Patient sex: M
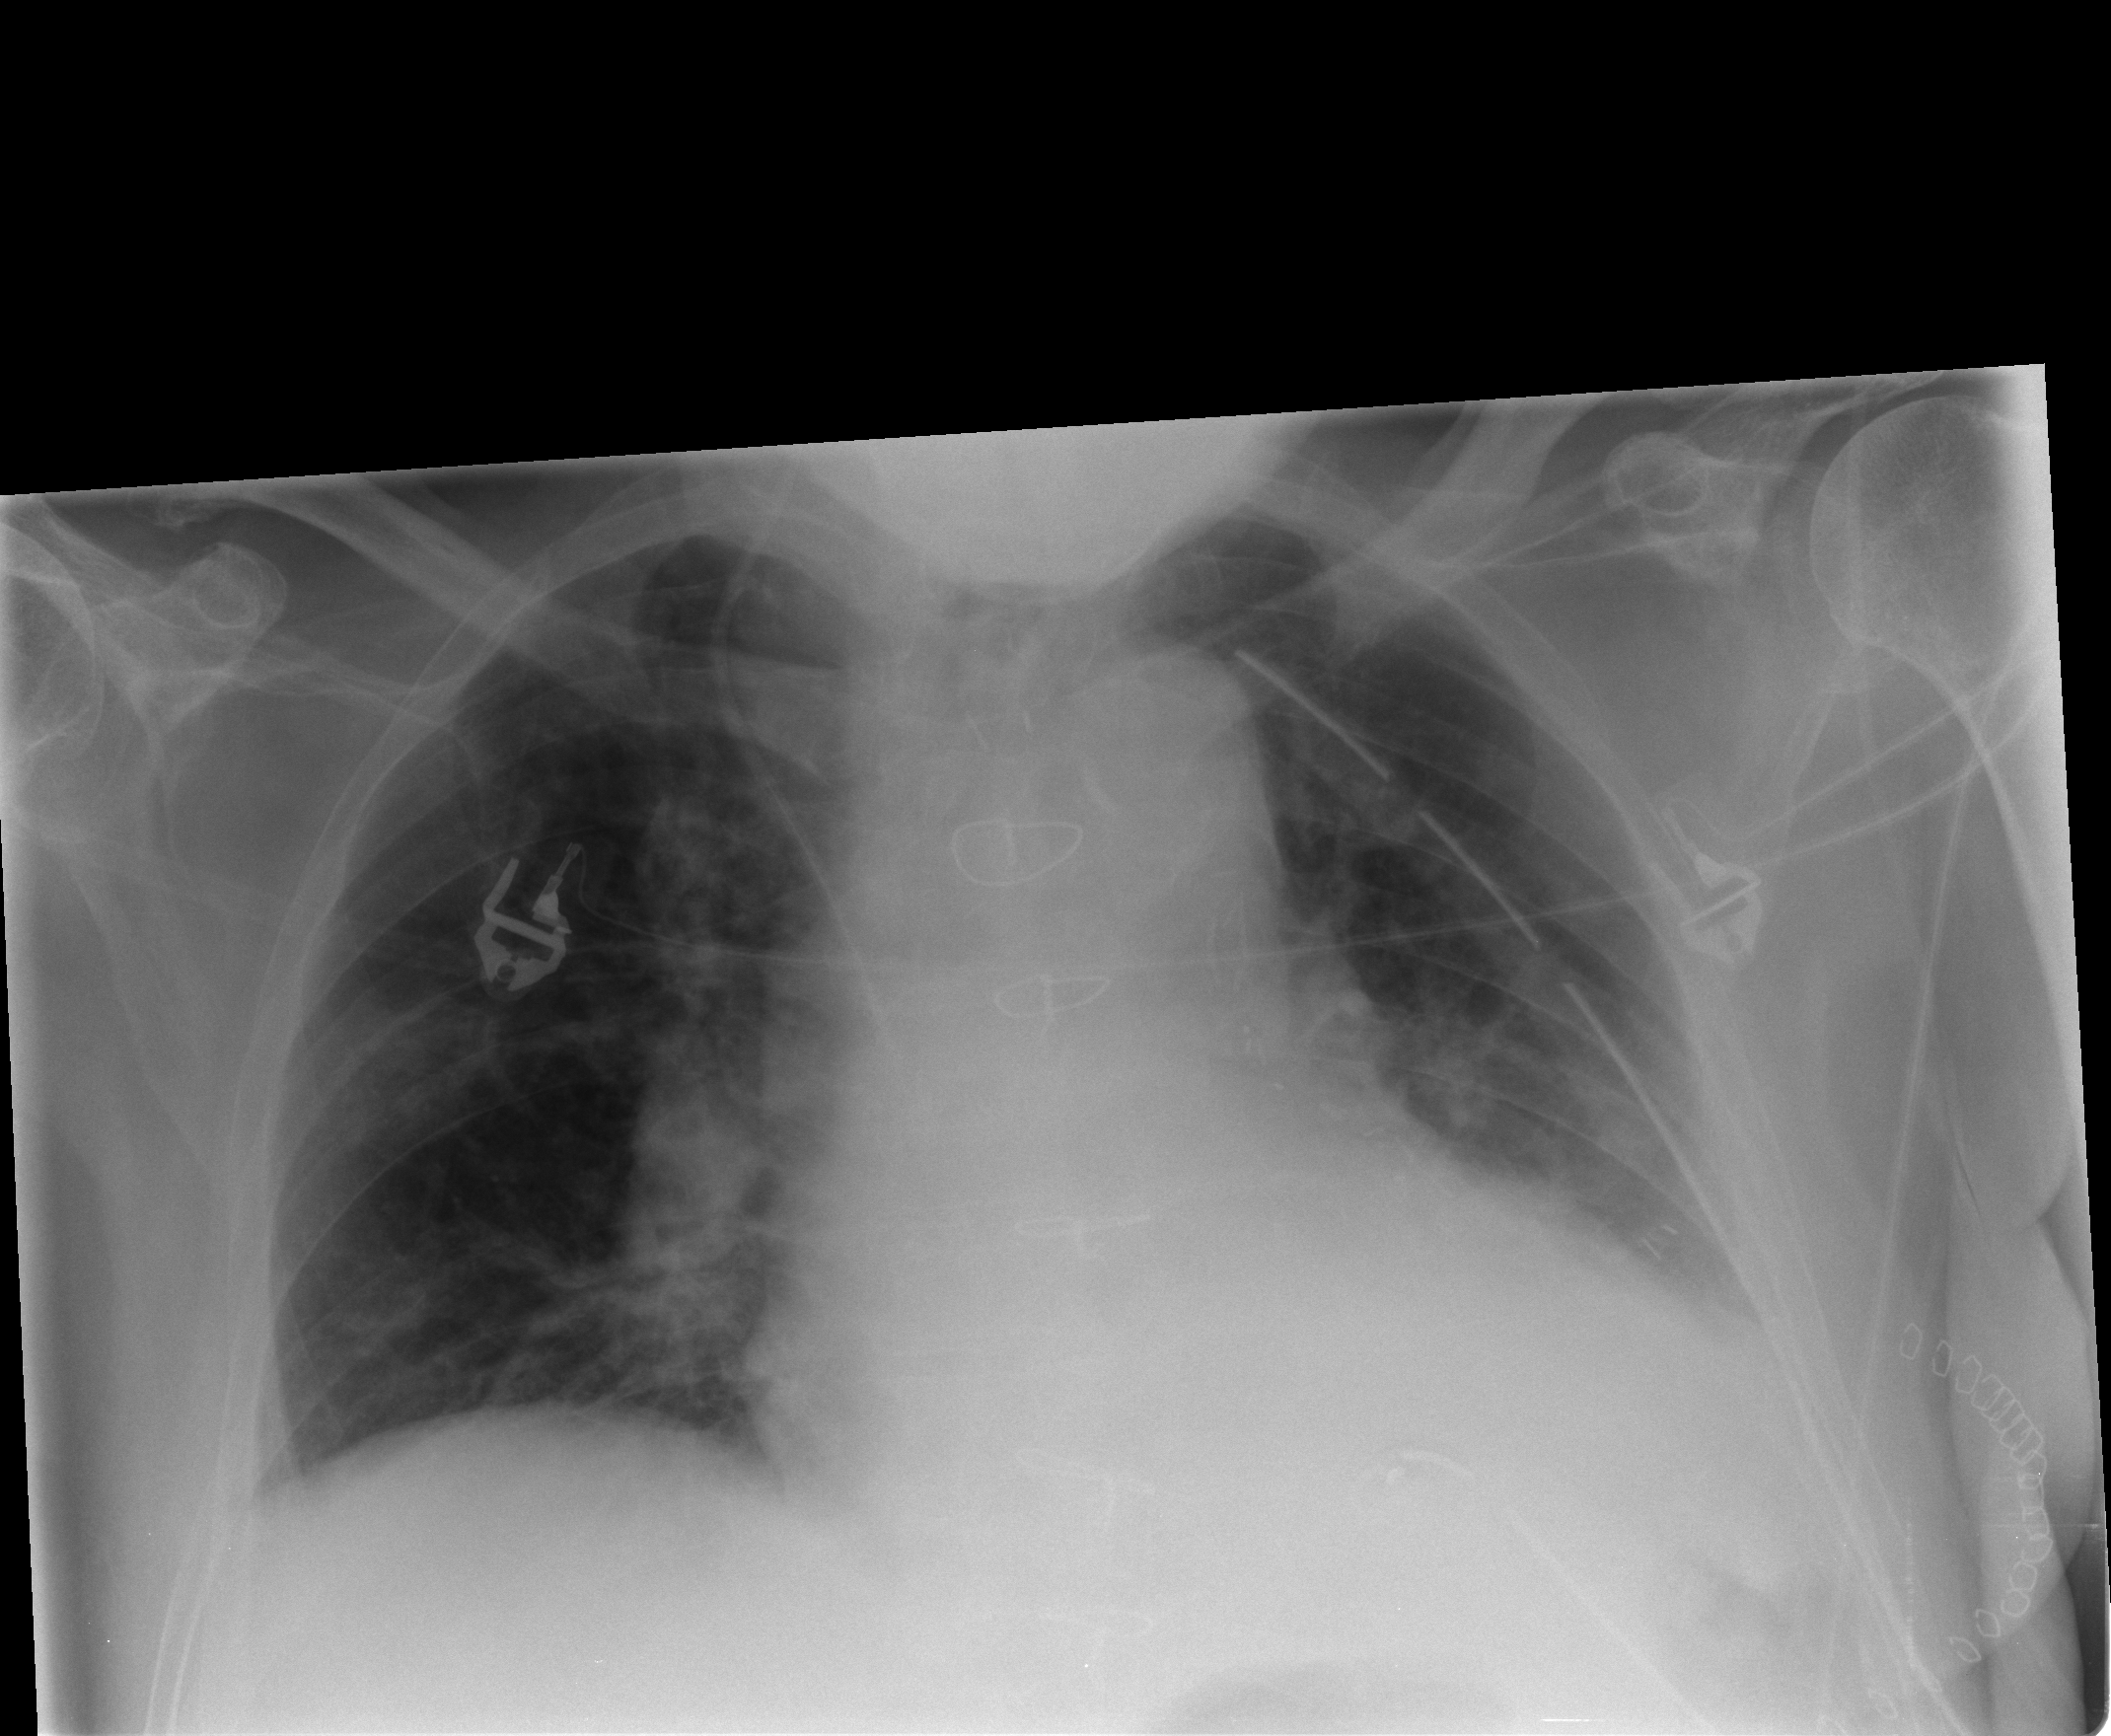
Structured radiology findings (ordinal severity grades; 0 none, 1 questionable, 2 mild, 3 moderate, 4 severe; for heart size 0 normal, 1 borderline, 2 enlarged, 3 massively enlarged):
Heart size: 3
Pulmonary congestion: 2
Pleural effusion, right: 0
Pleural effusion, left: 0
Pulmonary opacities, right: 1
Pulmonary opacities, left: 1
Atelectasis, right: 0
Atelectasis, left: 2